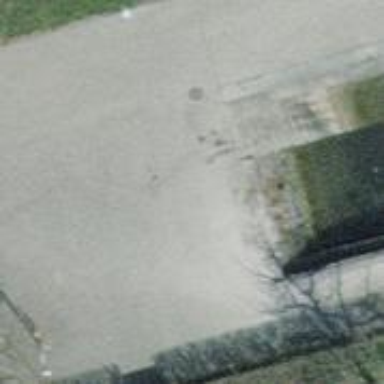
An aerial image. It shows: Slipway made of asphalt for leisure land activities.